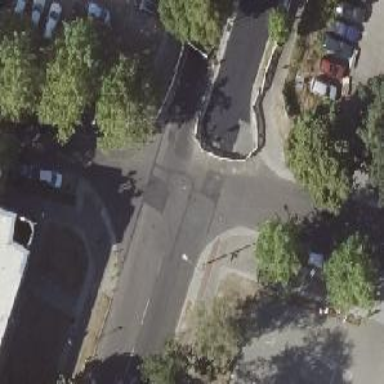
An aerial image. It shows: Unmarked road crossing.